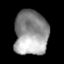
Tissue: lung
Cell type: Others
Senescence score: 0.2359
Nuclear area (px): 1470
Mean DAPI intensity: 150.467